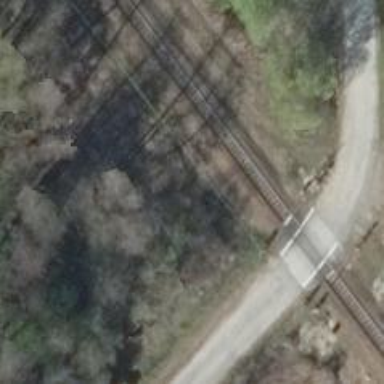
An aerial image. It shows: Railway signal.